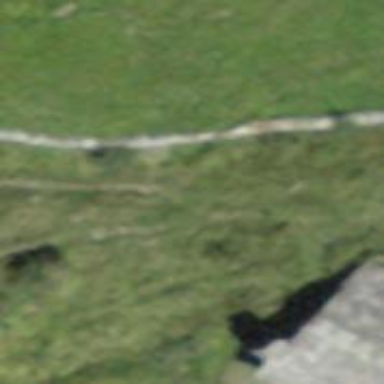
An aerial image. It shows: Dry stone wall barrier.